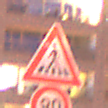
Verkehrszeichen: FussgaengerueberwegRechts
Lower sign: Geschwindigkeit80
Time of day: Night
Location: Outdoor (Urban)
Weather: PartlyCloudy
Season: NotSpecified
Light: Artificial